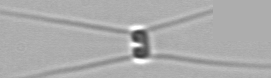
Label: Chaetoceros_tenuissimus